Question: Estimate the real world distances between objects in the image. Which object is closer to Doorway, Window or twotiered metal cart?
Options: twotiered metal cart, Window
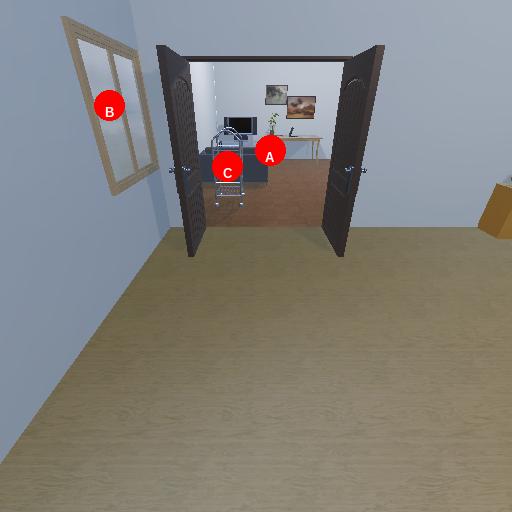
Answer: twotiered metal cart